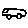
Label: car